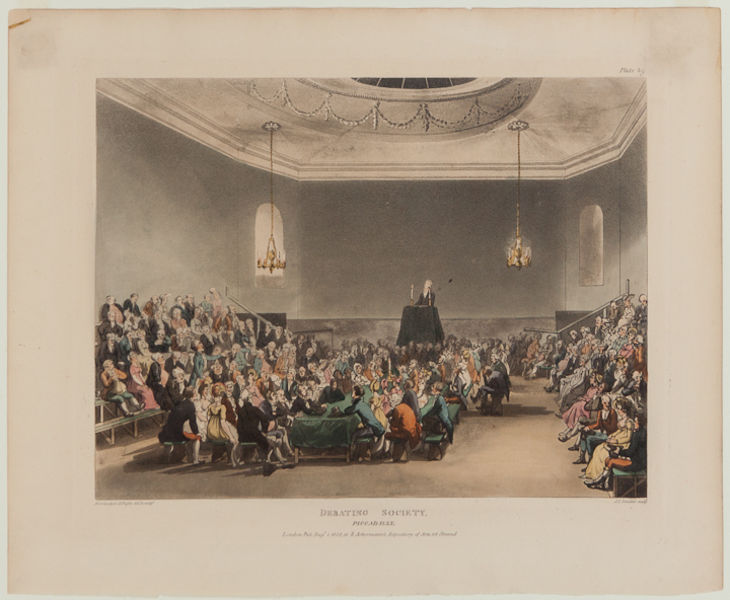
Titel: Debating Society, Piccadilly, from The Microcosm of London
Künstler: Thomas Rowlandson
Standort: Amherst (Massachusetts, USA)
Institution: Mead Art Museum, Amherst College
Schlagwörter: blue, chair, chandelier, court, crowd, hall, lamp, men, people, red, white, window, women, bench, chairs, discussion, figures, green, grey, group, meeting, room, society, table, talk, theatre, windows, print, brown, floor, orange, stand, drawing, paper, color, coat, lights, public, ceiling, colour, hanging, standing, cieling, tables, stucco, benches, trial, politics, speaking, assembly, judge, forum, chandeliers, podium, debate, congress, speaker, classes, debating society, lecturn, address, deratino, societe, bleachers, preacher